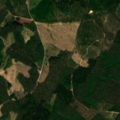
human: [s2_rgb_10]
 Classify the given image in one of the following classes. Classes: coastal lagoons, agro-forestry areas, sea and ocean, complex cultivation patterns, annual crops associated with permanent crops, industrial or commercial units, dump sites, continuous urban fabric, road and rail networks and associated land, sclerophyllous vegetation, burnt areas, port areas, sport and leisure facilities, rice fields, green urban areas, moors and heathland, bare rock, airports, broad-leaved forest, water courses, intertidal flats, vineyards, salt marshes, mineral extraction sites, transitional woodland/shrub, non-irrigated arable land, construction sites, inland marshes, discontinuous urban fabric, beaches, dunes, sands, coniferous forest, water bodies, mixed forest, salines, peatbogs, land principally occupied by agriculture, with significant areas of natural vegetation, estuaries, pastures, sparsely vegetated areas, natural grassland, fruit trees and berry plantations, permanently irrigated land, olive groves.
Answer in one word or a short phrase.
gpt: coniferous forest, mixed forest, transitional woodland/shrub